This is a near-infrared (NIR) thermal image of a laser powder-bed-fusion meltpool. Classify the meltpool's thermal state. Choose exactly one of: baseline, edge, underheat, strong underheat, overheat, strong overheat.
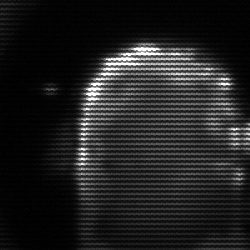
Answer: baseline